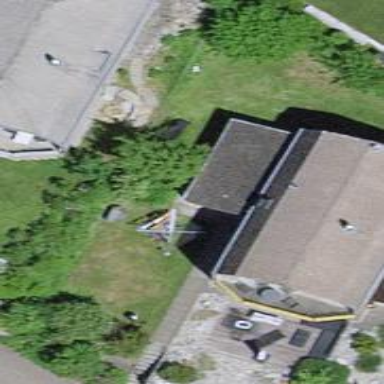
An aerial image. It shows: Detached building with gambrel roof.